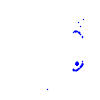
Particle: kaon